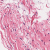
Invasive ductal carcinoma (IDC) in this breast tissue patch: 0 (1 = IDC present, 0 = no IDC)